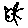
Label: cat